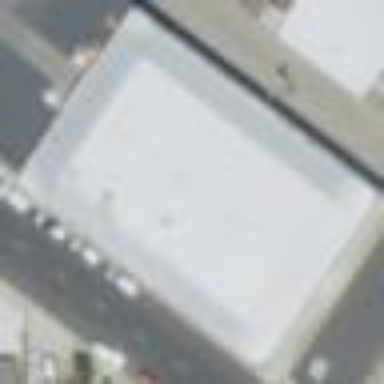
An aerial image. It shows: Warehouse building.